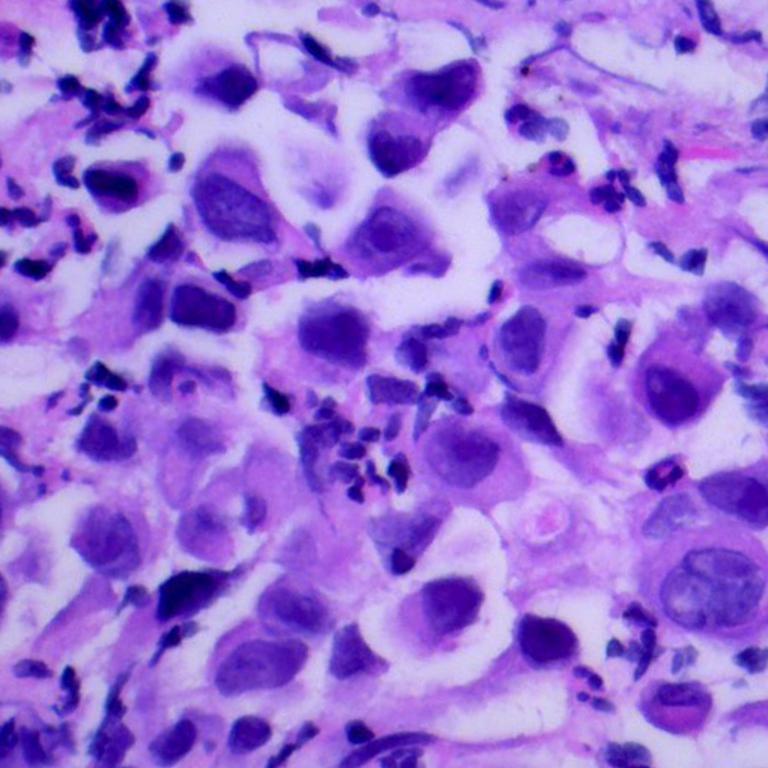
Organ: lung
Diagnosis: adenocarcinomas